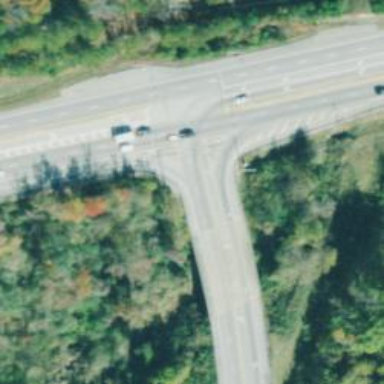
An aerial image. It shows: Primary link highway.